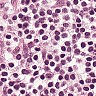
Metastatic tissue present: no